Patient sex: M
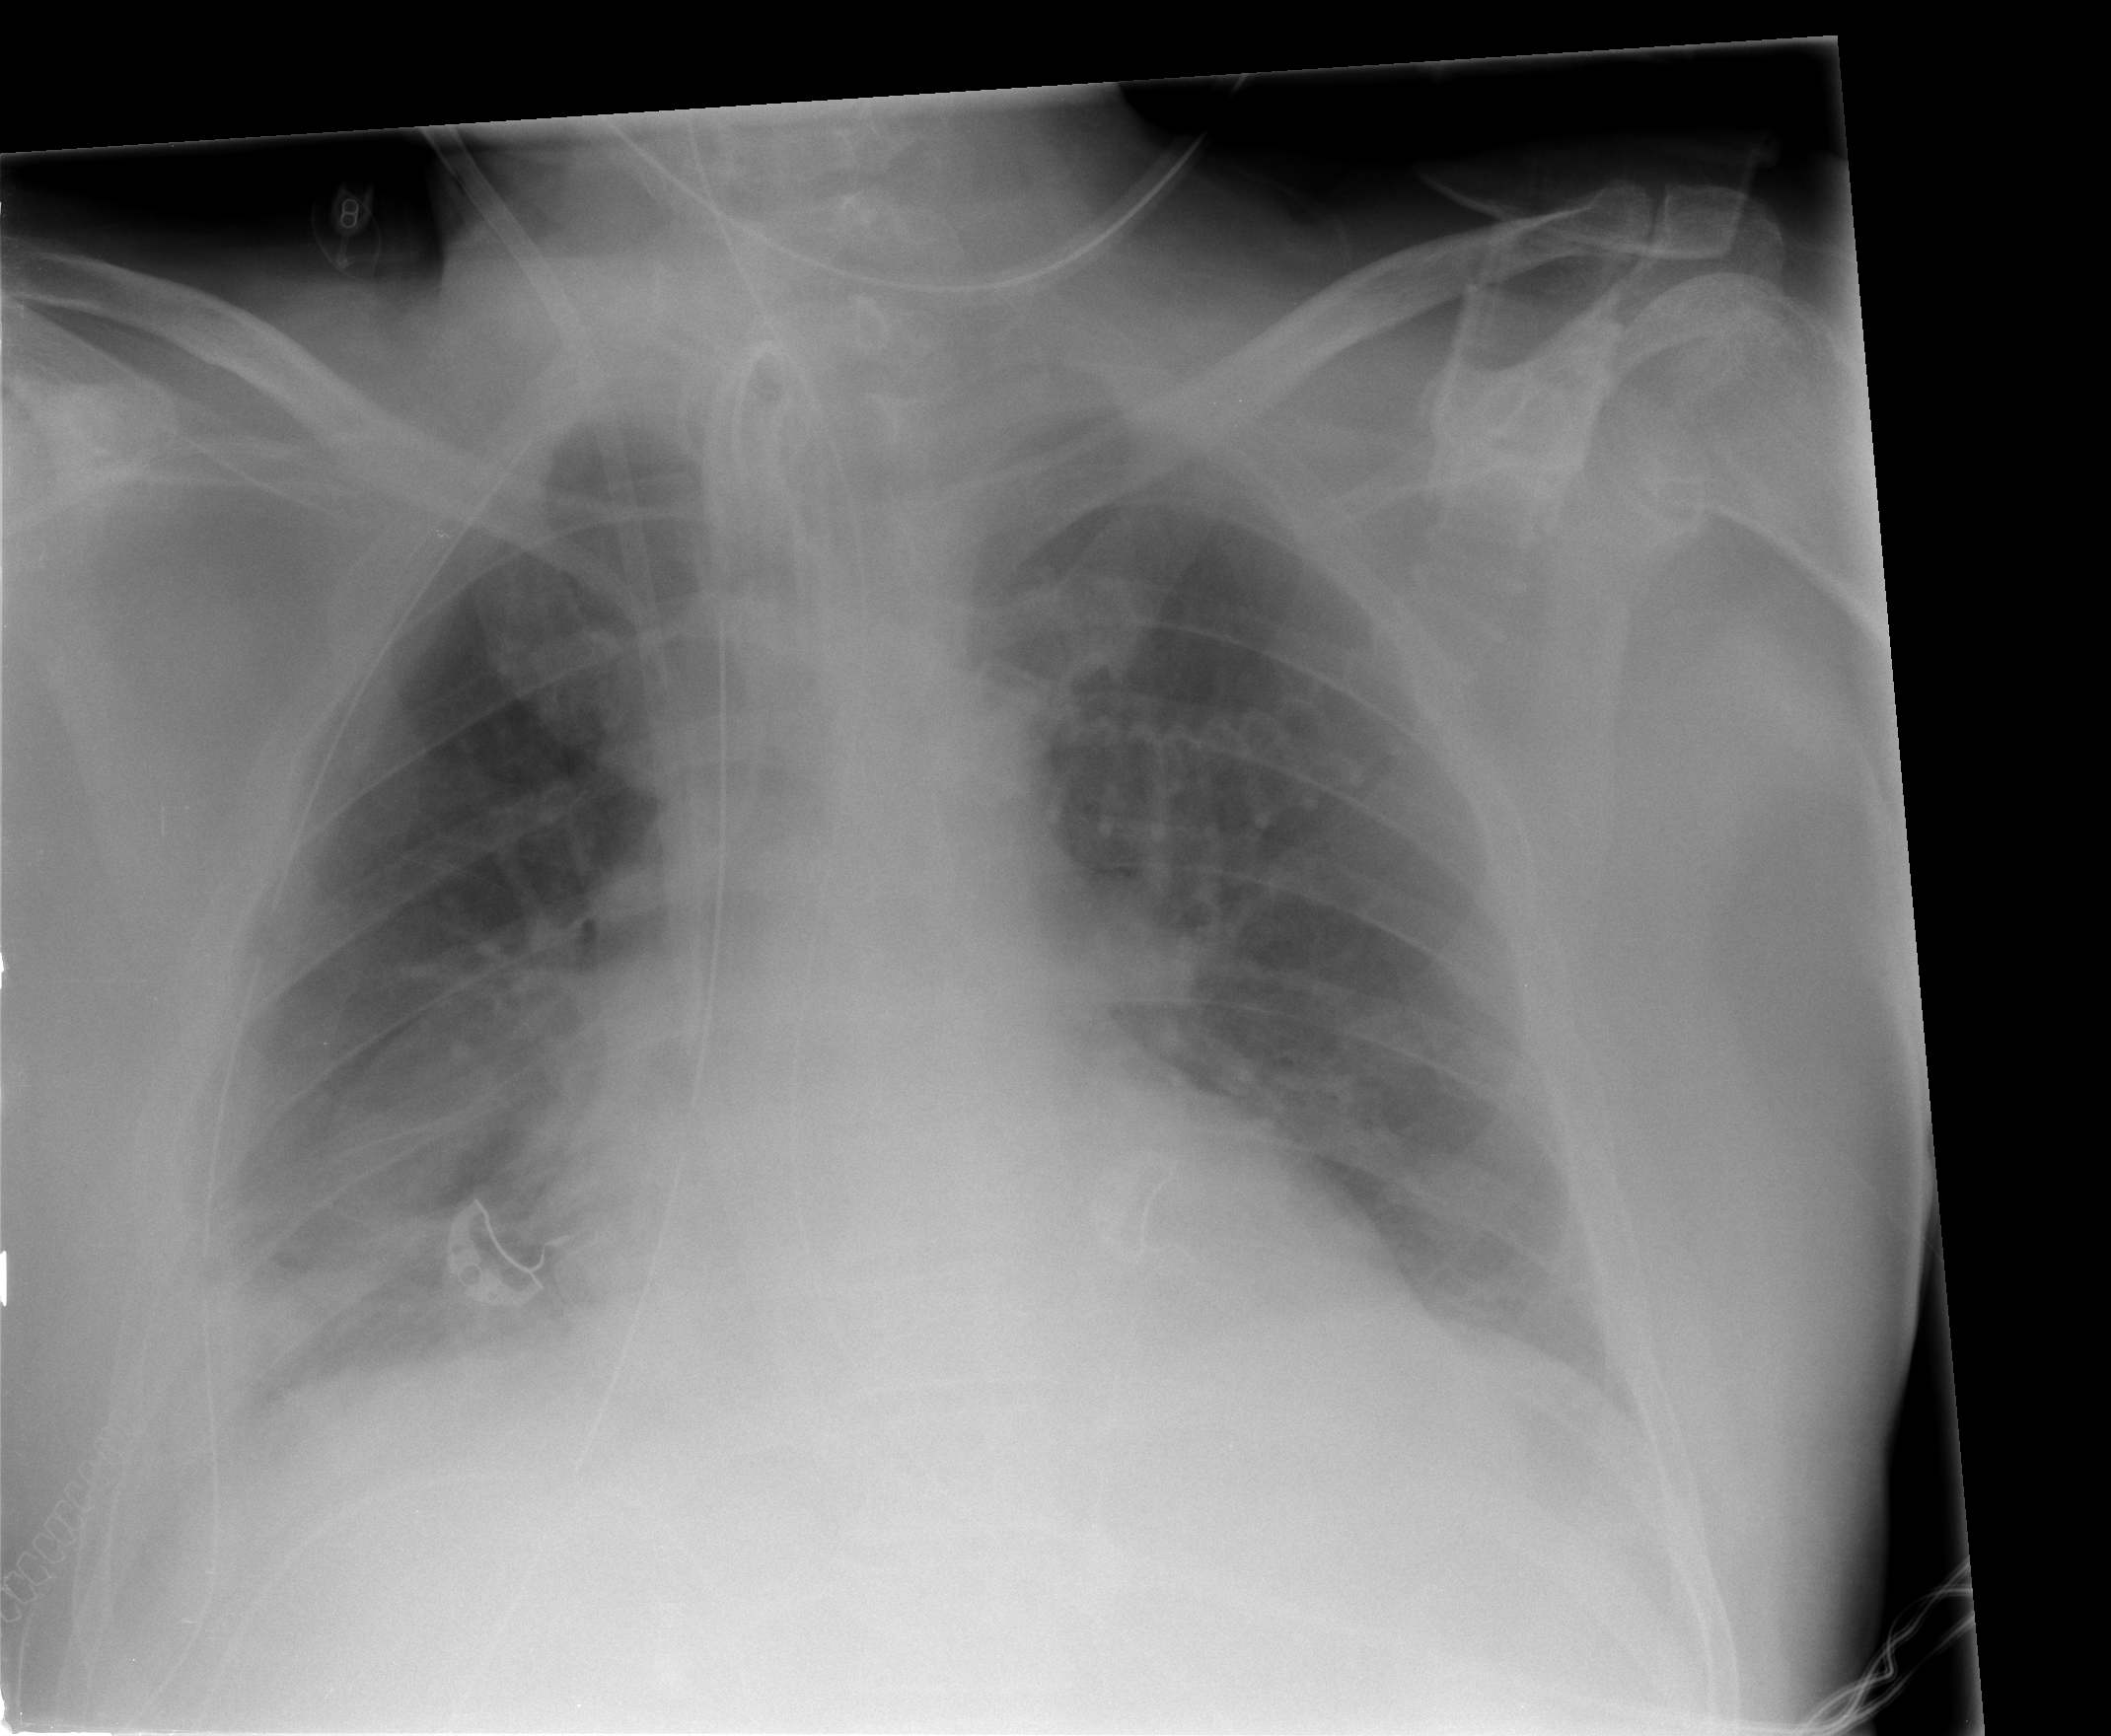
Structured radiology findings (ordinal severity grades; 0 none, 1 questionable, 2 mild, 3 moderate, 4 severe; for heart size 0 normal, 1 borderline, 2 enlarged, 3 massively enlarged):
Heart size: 0
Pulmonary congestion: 0
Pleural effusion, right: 2
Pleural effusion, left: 0
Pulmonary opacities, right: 2
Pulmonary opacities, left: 0
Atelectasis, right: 3
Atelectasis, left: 2